Question: I'm writing a map applcication with Ruby-on-Rails 3 and gmaps4rails gem. I have the map setup and everything works fine but I would like to have a google maps like searchbox on the top with a dropdown list of possible places, like this:

Is there any easy way of doing this or a plugin that gives this functionality with not to much coding?
Preferably I would like to limit the search results to just one country if that is possible.
Regards,
Johann
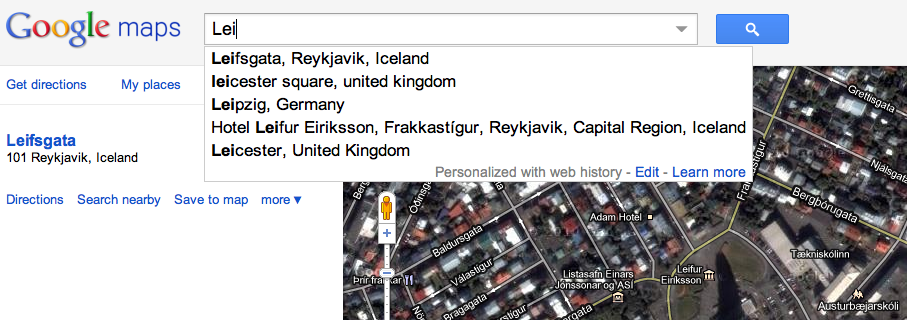
Answer: I'm in a similar boat. In the past my application had search implemented with custom JavaScript based on Google Maps API Version 2, now I'm looking to upgrade.
However, in Google Maps API Version 3, there isn't a "enableGoogleBar" option anymore. The good news is that the new <URL> service looks to be the replacement.
You'll want to specifically look at the section. The example pretty much exactly describes what you want.
I'm getting into this myself soon. I'll keep you updated with progress I make. If you don't beat me to it first.